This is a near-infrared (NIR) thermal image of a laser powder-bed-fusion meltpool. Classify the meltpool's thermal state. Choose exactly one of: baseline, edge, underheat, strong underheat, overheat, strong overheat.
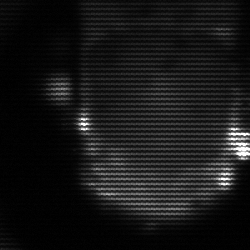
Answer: baseline